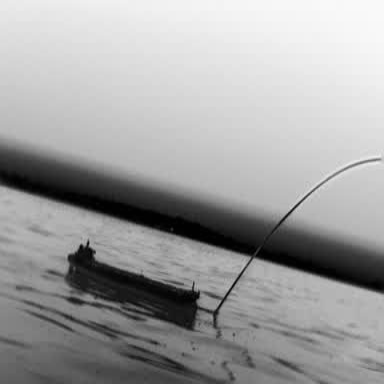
There is a liner in the infrared image.